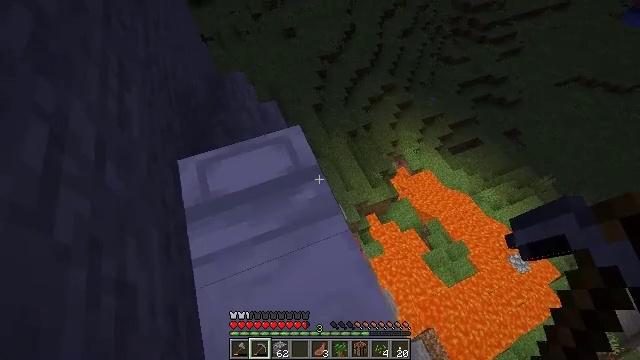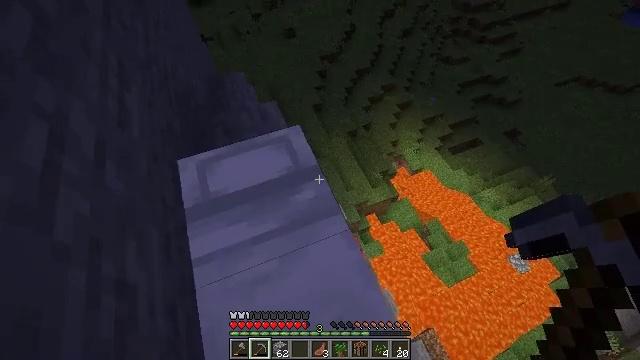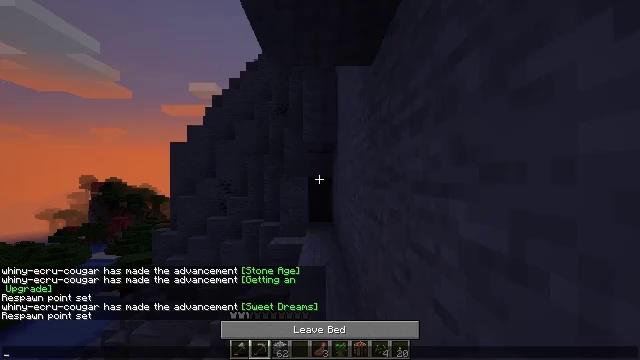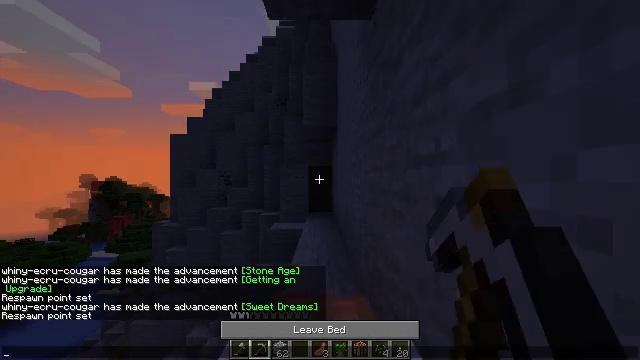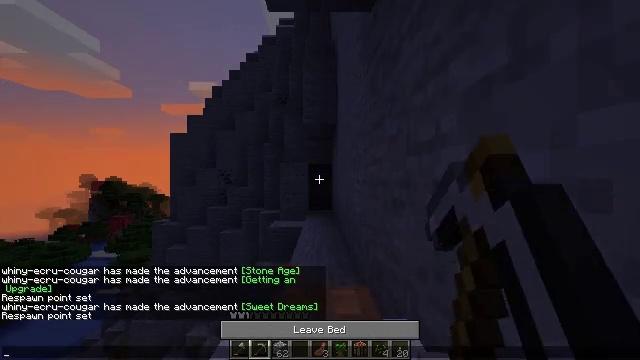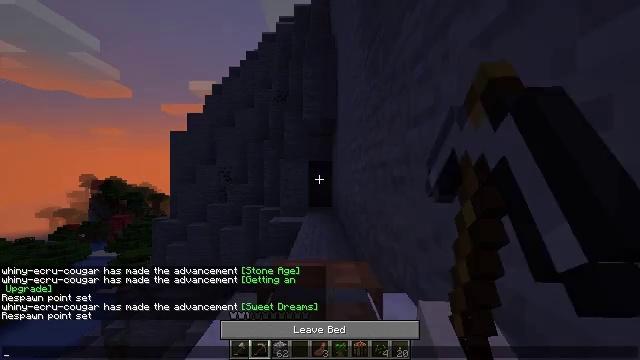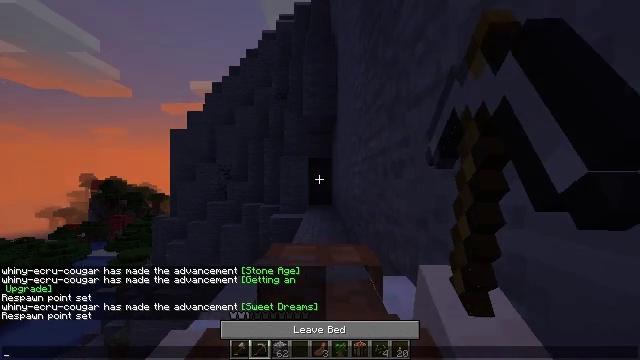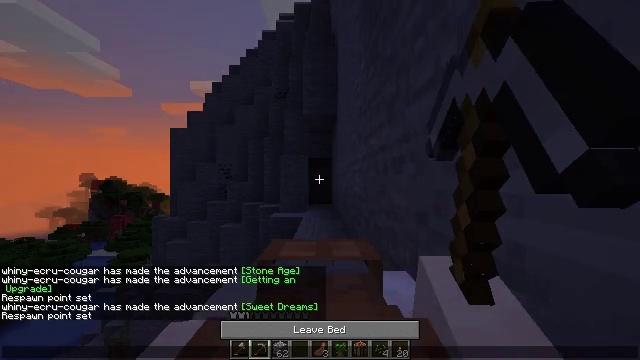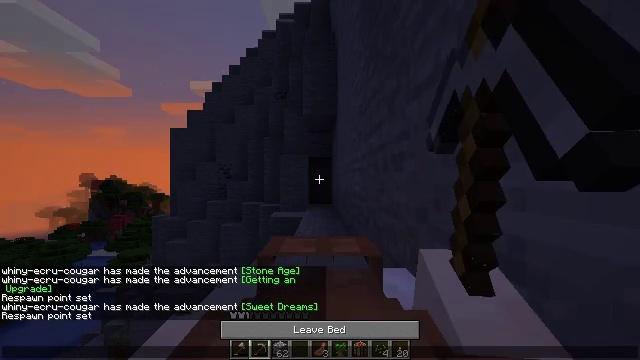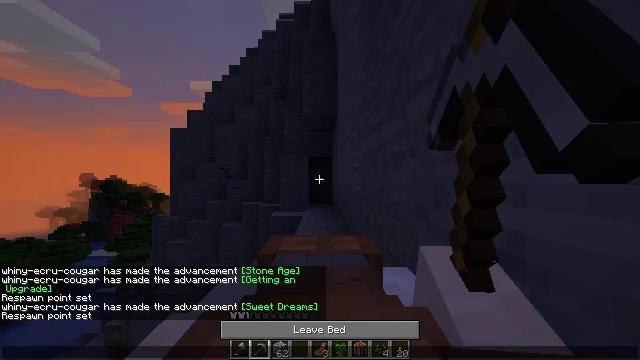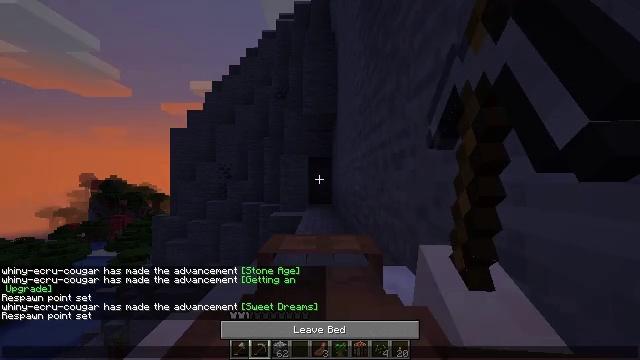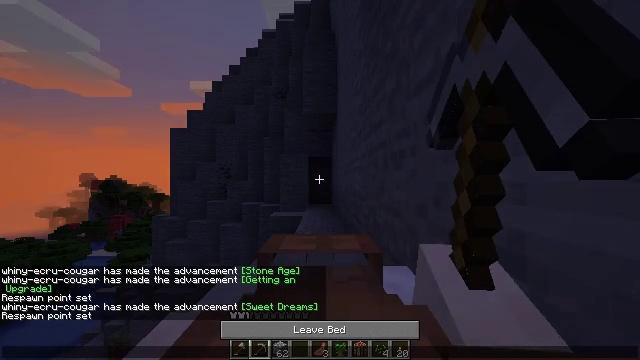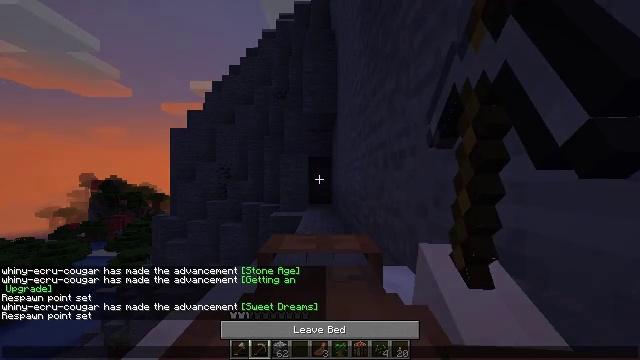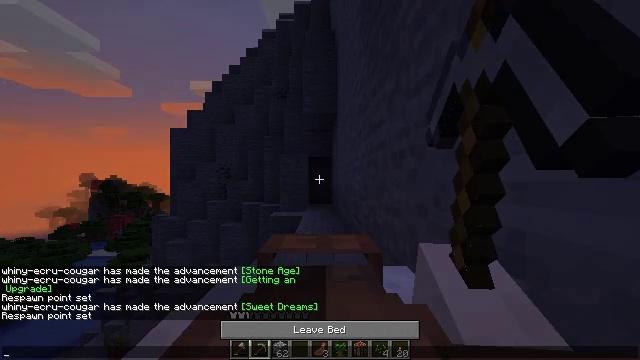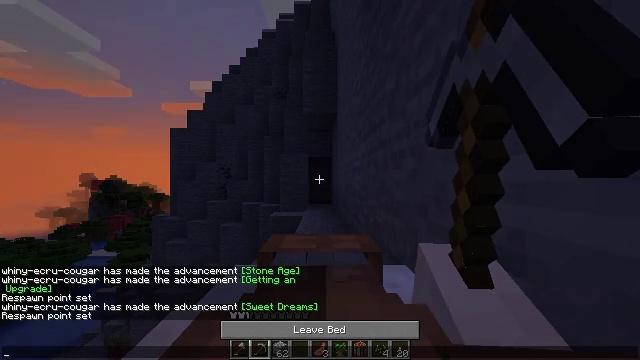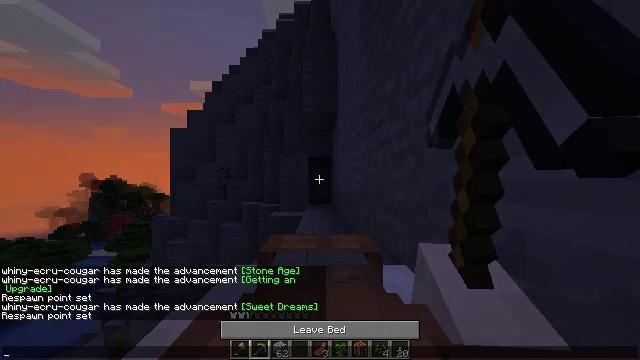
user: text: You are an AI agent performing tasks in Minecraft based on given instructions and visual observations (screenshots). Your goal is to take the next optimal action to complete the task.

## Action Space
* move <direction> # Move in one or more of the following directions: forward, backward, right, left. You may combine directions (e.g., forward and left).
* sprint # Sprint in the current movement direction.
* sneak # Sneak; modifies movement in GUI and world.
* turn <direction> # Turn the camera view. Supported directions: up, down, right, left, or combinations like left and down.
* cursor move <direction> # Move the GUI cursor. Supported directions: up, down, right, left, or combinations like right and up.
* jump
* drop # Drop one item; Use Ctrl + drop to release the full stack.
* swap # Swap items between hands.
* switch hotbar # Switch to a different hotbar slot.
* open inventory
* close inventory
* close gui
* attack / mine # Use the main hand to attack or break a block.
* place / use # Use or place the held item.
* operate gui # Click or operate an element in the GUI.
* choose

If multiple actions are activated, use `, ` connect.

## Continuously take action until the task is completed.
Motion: motion action
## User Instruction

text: Mine the white bed.
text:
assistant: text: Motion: no_op
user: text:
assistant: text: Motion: no_op
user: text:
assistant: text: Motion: open gui
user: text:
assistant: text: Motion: no_op
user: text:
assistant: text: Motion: no_op
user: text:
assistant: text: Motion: no_op
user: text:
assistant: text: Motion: no_op
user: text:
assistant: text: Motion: no_op
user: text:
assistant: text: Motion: no_op
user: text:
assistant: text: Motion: no_op
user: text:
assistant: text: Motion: no_op
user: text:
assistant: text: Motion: no_op
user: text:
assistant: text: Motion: no_op
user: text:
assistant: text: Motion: no_op
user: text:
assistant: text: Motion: no_op
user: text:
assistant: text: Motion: no_op
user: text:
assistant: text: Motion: no_op
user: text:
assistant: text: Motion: no_op
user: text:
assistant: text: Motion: no_op
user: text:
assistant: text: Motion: no_op
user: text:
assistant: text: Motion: no_op
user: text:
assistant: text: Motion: no_op
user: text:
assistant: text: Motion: no_op
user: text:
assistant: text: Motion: no_op
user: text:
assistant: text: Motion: no_op
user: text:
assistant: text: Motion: no_op
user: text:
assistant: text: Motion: no_op
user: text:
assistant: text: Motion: no_op
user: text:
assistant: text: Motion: no_op
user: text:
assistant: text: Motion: no_op